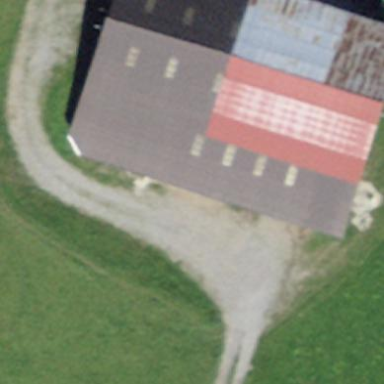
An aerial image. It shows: Rural barn.